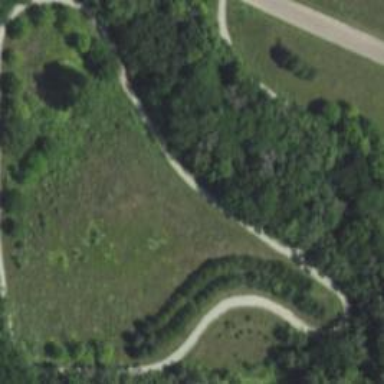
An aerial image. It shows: Unpaved footway.